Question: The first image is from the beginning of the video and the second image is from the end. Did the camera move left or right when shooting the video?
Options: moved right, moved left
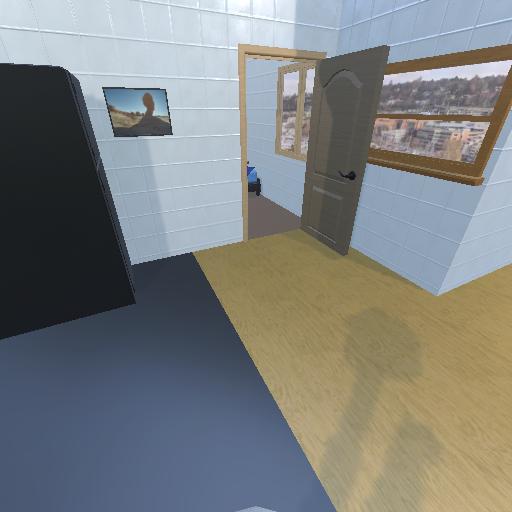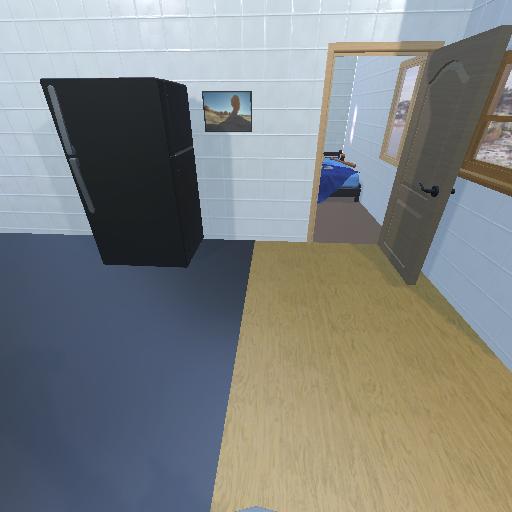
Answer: moved right